Field crop: tomato
Growth stage: 2
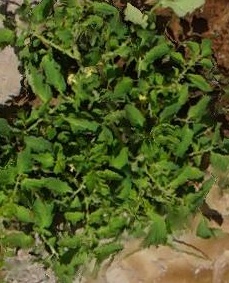
Species: tomato